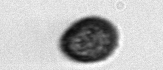
Label: Pseudochattonella_farcimen